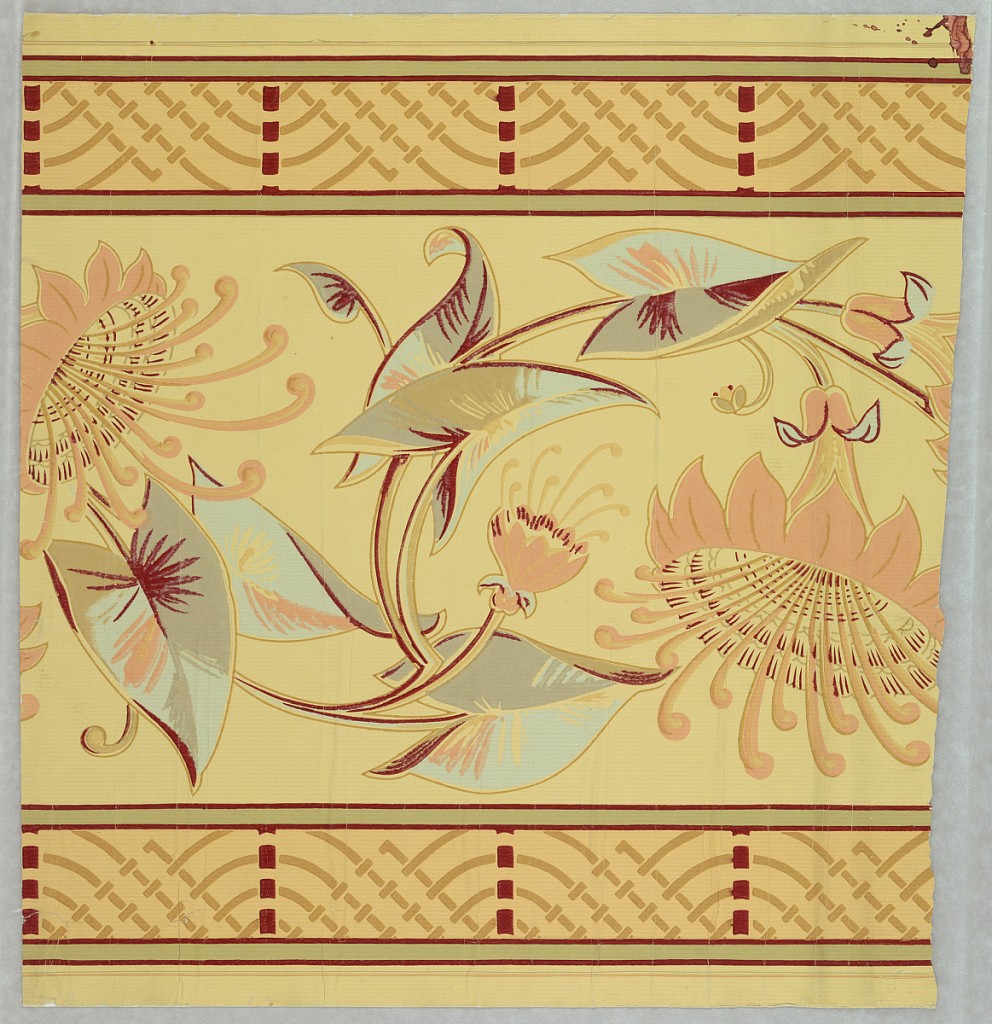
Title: Frieze
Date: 1880–1900
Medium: Machine-printed
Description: Aesthetic-style design, with large-scale floral and foliage motif scrolling in center of design. Narrow bands of arches and lines along either edge. Printed in soft colors on light yellow ground.